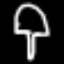
Label: mushroom